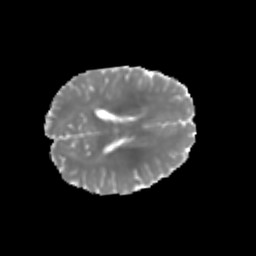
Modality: MD
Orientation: axial
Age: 21
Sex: male
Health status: healthy